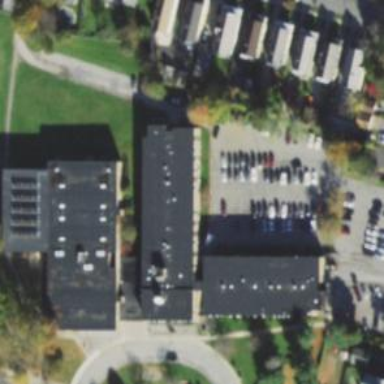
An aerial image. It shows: School building.